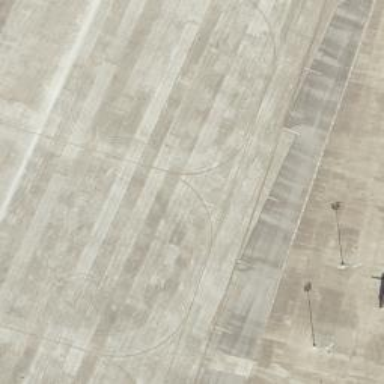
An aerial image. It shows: View of taxiway at the airport.